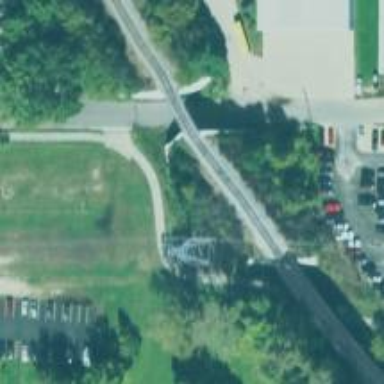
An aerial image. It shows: Bridge over single railway track.